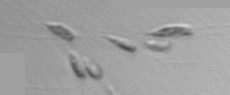
Label: Dinobryon